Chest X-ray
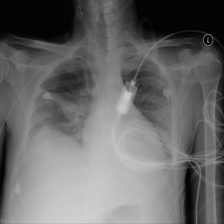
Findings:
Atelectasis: negative
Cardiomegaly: negative
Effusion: negative
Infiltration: negative
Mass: negative
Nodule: negative
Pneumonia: negative
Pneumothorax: negative
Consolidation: negative
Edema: negative
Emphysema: negative
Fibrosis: negative
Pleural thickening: negative
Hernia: negative